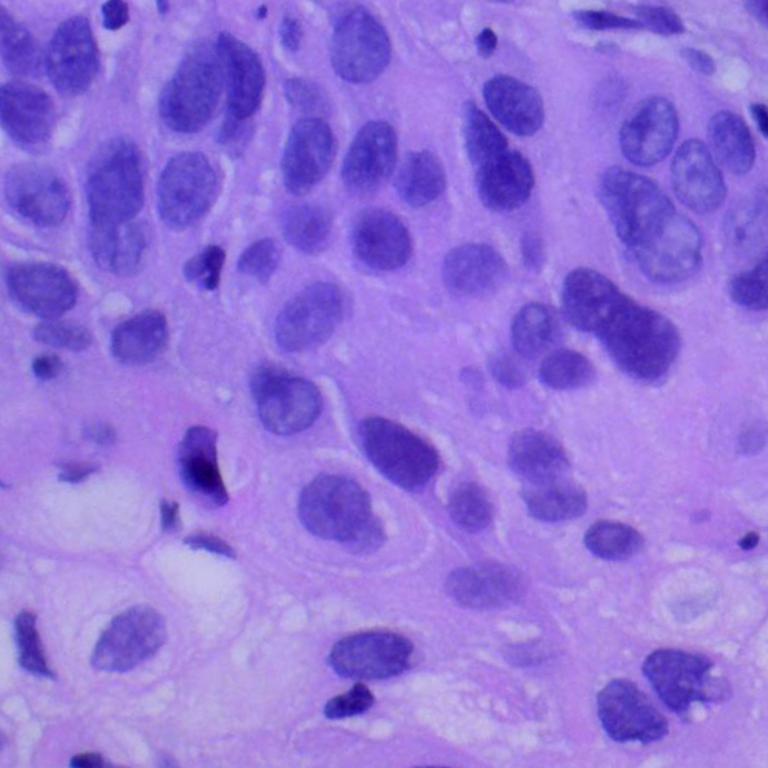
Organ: lung
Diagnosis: squamous carcinomas